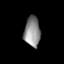
Tissue: lung
Cell type: Others
Senescence score: 0.2264
Nuclear area (px): 472
Mean DAPI intensity: 139.841